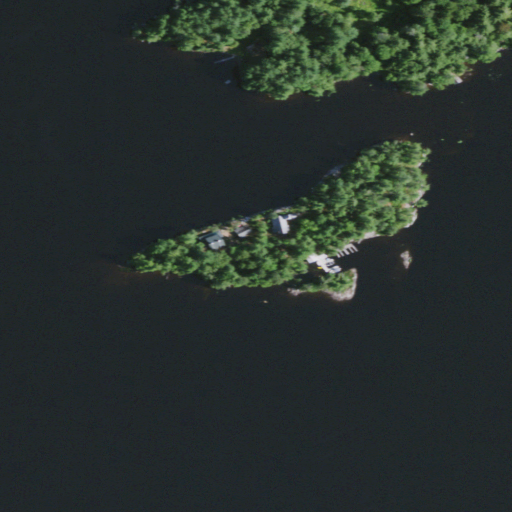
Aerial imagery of island in New York named Saint Hubert Island containing open water, evergreen forest, deciduous forest, mixed forest, grassland, herbaceous wetlands, and open development